Frequency: 75000
Velocity: 0,2325
Power: 13
Pulse duration: 0,0000001
Pass count: 1
Magnification: 10
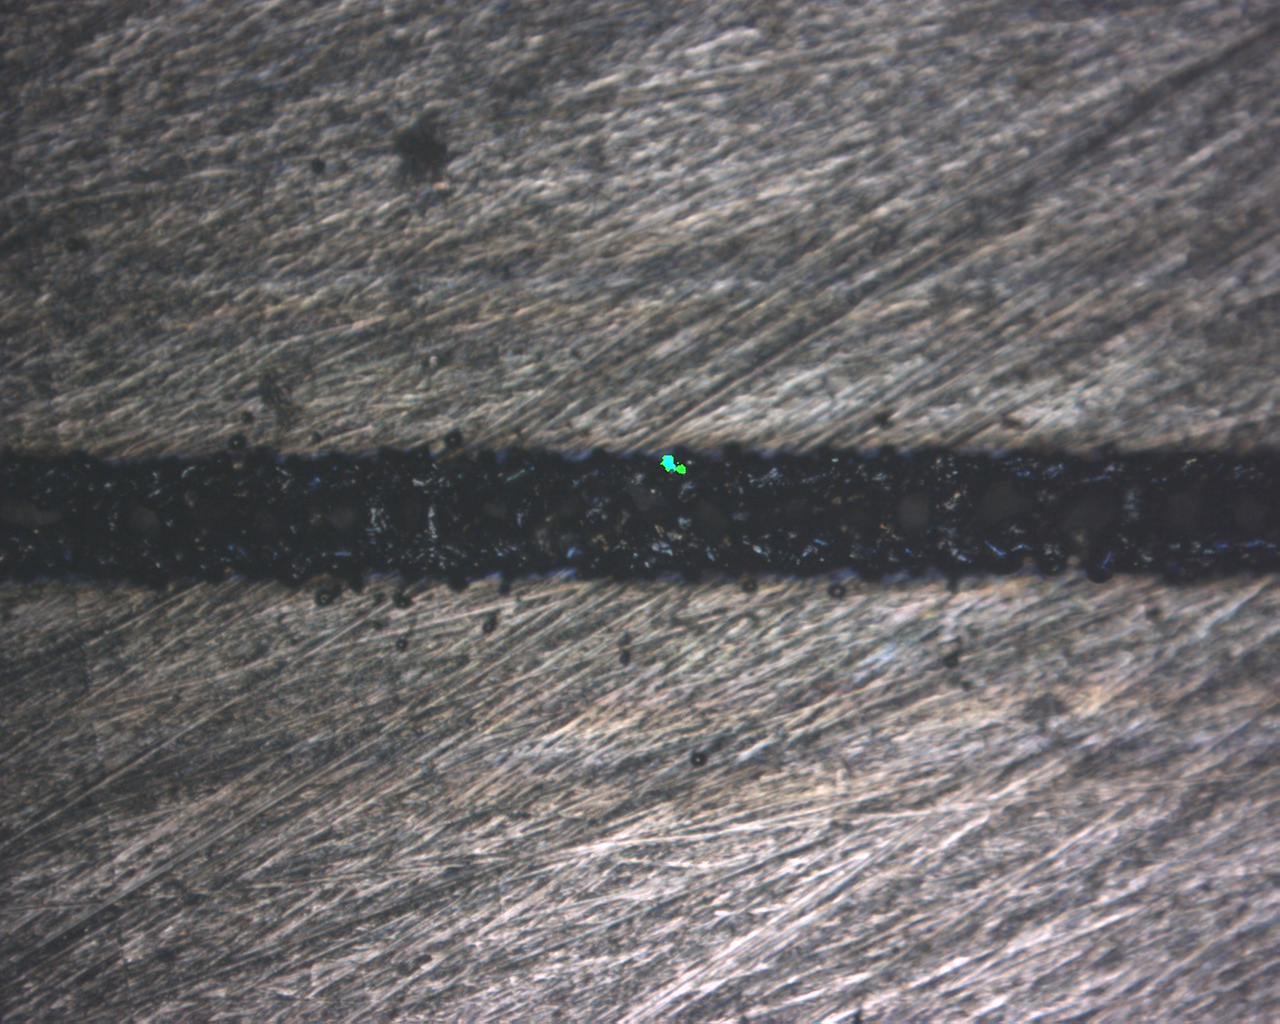
Measured width: 139.373
Other width: 61.828